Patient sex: M
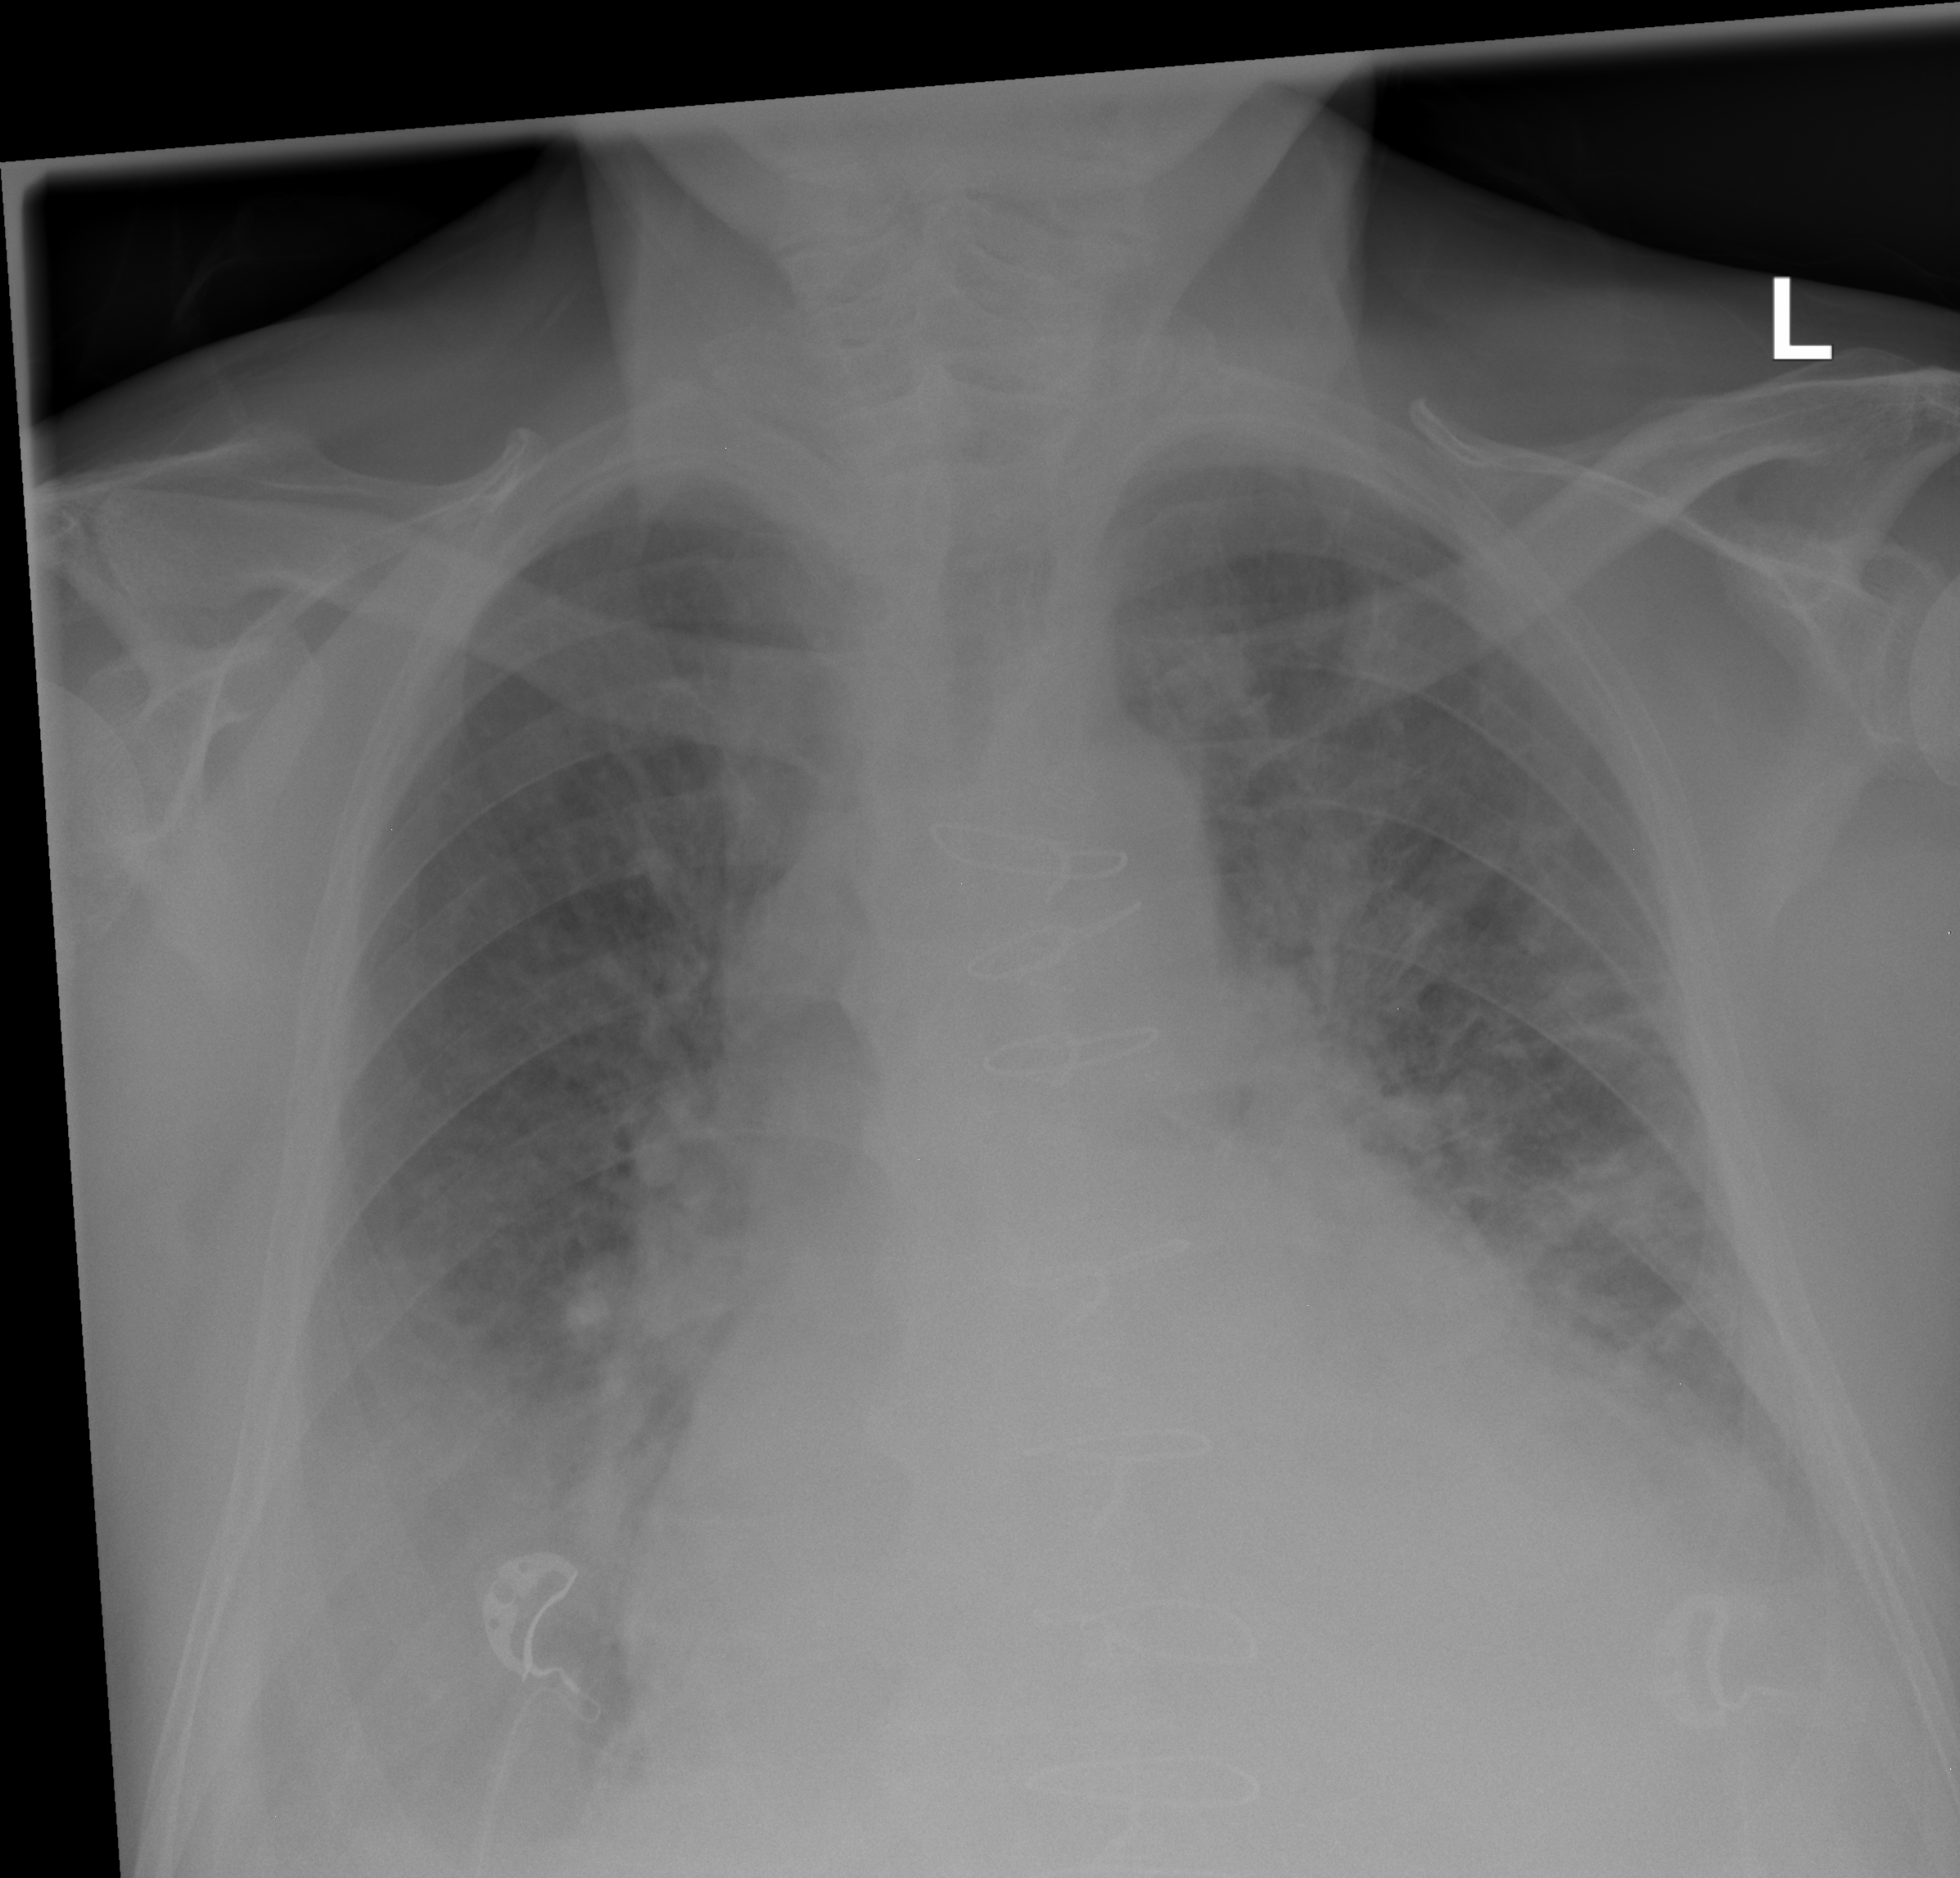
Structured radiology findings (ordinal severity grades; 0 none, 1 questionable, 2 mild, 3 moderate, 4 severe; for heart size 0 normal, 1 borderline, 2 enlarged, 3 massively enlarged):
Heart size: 2
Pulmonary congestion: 3
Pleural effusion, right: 3
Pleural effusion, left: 2
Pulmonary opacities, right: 3
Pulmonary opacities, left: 3
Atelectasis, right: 3
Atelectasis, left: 2